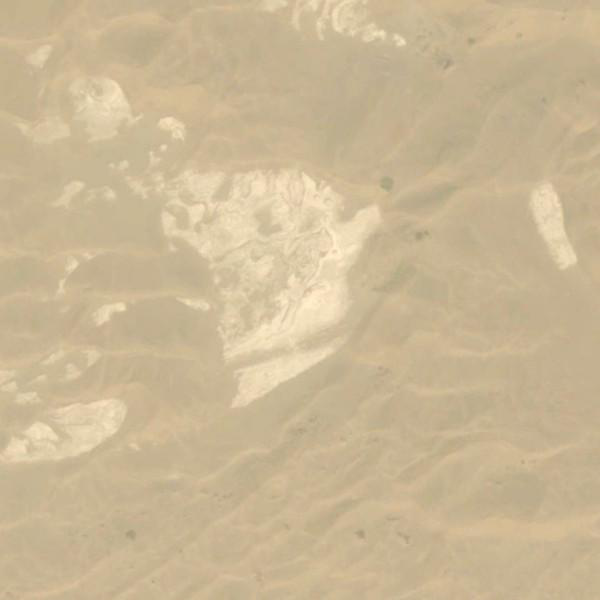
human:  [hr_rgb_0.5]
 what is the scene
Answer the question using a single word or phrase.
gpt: desert